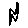
Label: zigzag